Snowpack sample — Buffalo Mountain, Silverthorne, Colorado, USA (1/25/25, 10:11 AM MST)
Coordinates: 39.6222, -106.1139
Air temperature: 22 °F
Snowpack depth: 110 cm
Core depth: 40 cm
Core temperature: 46.4 °F
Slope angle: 12°, slope face: 102°
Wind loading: high
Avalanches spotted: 0
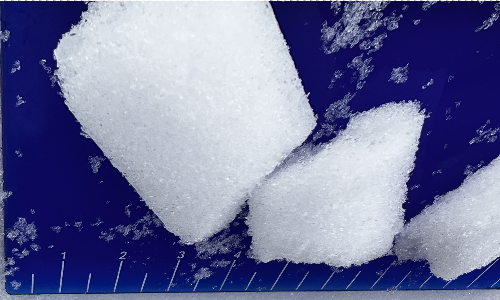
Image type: core
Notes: No avalanches nearby, collected on the outskirts of a fire break 15 meters from the treeline, on way to Buffalo and Red Mountain